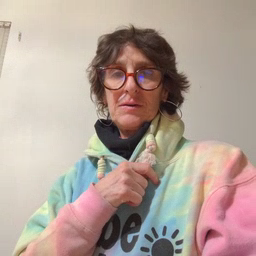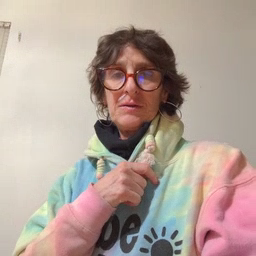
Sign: there